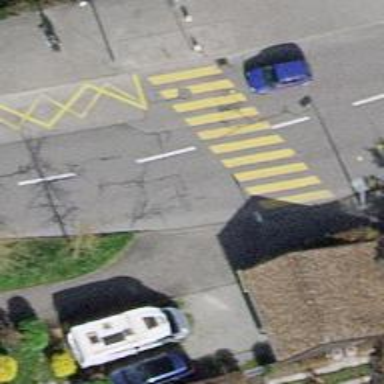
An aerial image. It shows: Uncontrolled zebra crossing with zebra markings.